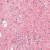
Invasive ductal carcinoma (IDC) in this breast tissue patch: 1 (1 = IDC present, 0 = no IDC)